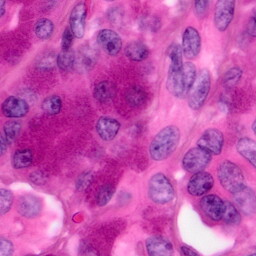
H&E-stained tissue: Pancreatic